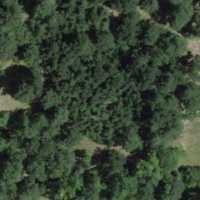
EUNIS habitat code: 43
Species observed at this site:
Salvia glutinosa